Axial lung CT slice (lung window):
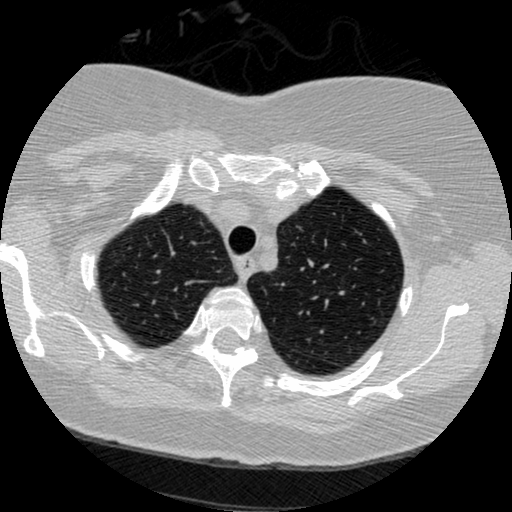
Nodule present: no